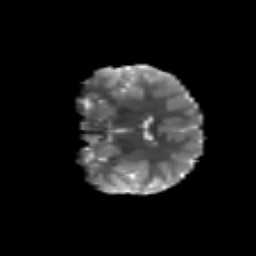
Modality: T2w
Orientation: coronal
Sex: male
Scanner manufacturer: siemens
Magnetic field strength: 3 T
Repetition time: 5 s
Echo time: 0.071 s